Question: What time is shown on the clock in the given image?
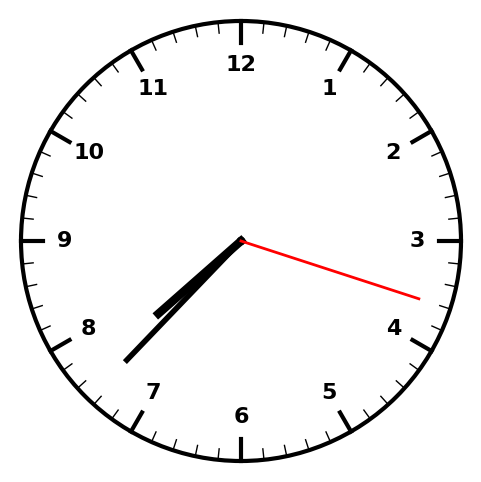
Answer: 07:37:18